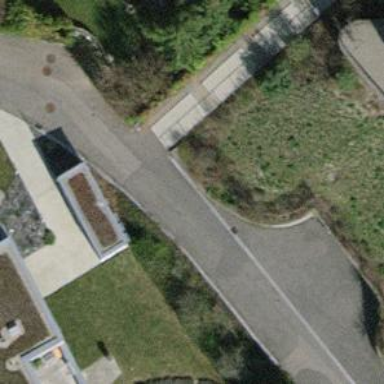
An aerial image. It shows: Alley classified as service road.